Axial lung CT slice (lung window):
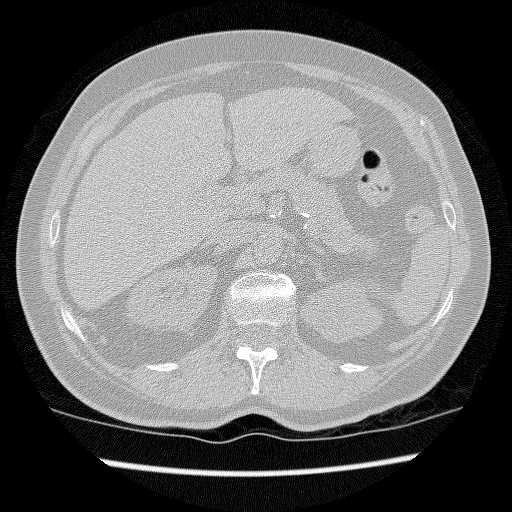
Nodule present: no